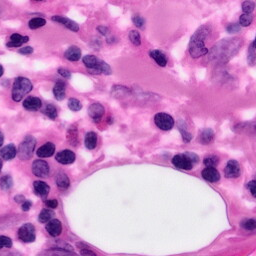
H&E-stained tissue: Pancreatic